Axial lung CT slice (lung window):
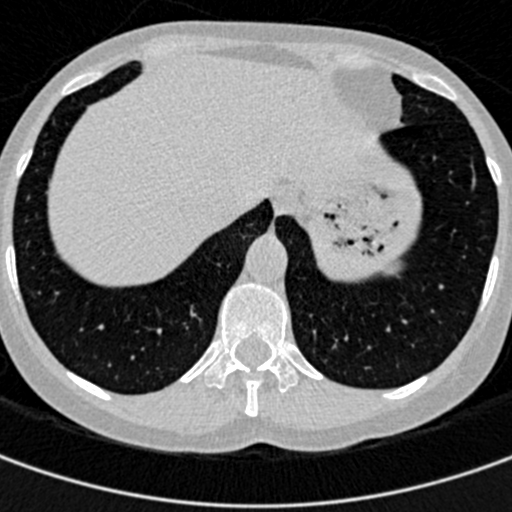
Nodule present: no